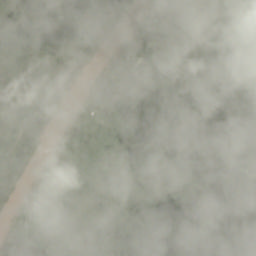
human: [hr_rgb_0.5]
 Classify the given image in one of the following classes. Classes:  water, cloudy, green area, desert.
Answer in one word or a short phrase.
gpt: cloudy